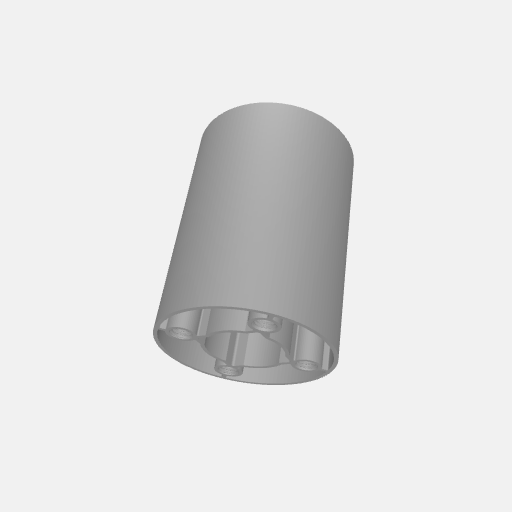
Part: GoTUBE43